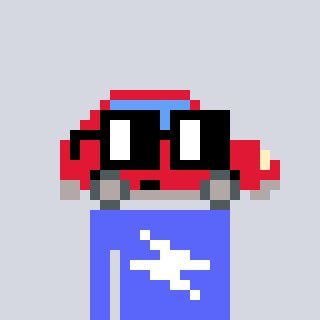
a pixel art character with square black glasses, a car-shaped head and a purple-colored body on a cool background